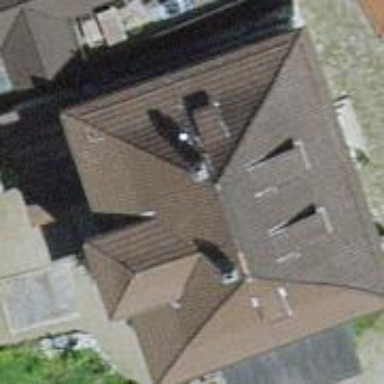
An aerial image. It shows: Apartment building with hipped roof.